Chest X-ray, PA view. Patient: 53 years old, sex M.
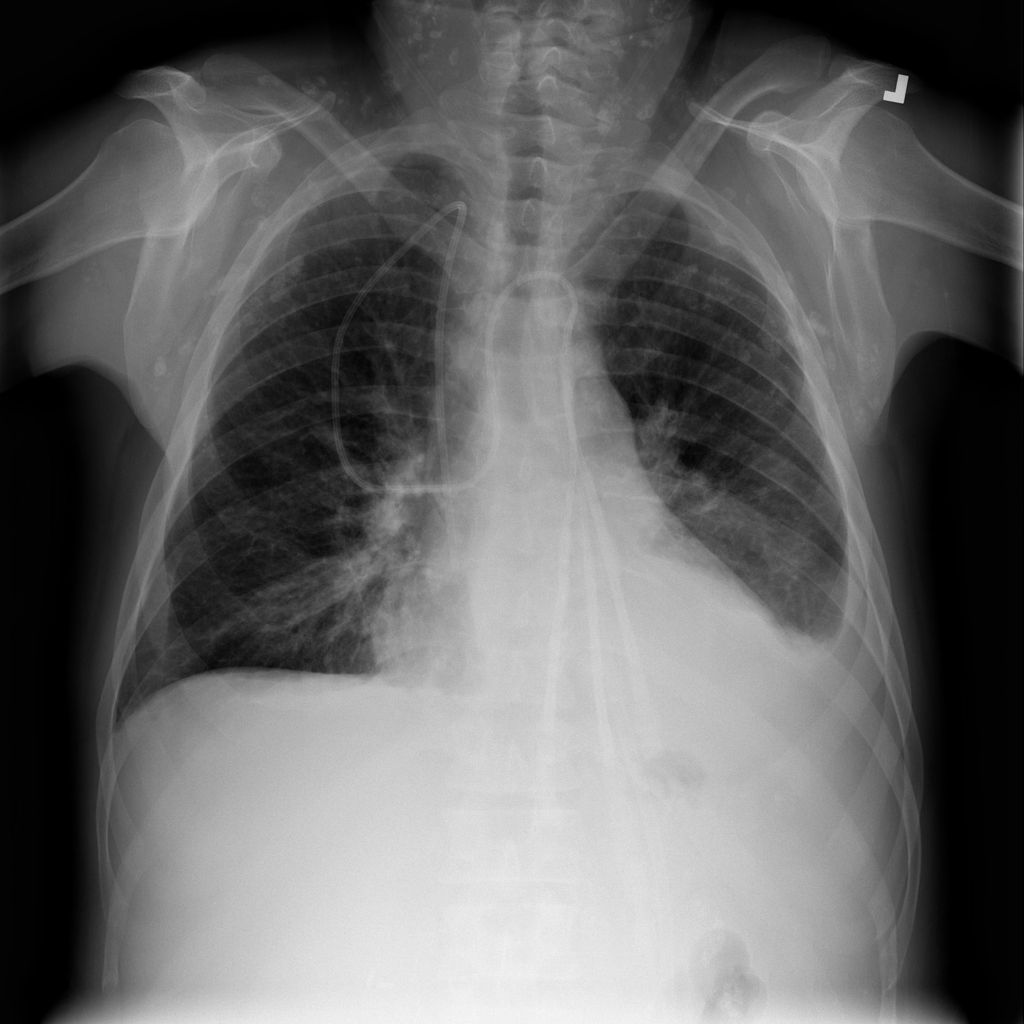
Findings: Atelectasis, Cardiomegaly, Consolidation, Effusion, Infiltration